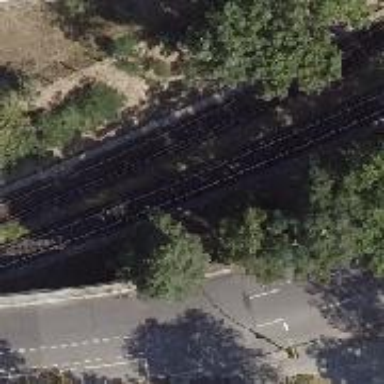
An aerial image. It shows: Rail track with electrification on top.